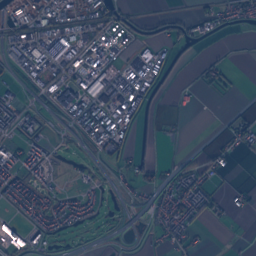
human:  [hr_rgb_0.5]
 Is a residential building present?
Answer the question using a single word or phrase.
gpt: yes

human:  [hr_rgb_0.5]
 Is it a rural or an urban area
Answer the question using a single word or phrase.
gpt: urban

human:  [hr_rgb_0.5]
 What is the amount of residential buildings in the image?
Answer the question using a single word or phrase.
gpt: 2684

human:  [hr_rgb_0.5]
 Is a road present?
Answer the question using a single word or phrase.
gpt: yes

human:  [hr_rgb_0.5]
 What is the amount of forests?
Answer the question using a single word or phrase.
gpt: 36

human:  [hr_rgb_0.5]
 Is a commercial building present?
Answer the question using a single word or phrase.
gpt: yes

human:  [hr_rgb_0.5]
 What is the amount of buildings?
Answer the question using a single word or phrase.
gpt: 3041

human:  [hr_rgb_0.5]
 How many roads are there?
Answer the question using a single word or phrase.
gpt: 640

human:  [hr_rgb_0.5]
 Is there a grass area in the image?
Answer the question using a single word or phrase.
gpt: yes

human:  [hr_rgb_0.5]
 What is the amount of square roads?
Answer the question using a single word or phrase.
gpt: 0

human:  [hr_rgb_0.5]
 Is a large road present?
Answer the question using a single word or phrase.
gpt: no

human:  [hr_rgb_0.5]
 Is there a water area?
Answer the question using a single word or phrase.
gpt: yes

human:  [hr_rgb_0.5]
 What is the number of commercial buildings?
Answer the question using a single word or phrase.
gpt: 154

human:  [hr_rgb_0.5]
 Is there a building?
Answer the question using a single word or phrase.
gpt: yes

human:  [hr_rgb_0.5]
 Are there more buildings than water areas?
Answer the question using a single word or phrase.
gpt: yes

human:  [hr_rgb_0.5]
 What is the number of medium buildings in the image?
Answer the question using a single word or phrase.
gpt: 73

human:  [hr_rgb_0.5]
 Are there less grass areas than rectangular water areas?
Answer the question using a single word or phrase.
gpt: no

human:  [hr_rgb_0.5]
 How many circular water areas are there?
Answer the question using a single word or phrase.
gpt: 2

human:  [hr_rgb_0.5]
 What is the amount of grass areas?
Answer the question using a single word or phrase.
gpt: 153

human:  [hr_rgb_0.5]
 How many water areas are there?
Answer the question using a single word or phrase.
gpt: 38

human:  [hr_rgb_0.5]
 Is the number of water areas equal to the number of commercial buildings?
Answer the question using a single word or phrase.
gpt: no

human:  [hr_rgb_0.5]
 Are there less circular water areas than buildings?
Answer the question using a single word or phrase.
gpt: yes

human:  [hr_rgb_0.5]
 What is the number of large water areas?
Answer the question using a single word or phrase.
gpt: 14

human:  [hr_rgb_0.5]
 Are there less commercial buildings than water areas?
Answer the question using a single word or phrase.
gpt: no

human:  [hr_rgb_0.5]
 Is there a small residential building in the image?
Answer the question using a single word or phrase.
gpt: yes

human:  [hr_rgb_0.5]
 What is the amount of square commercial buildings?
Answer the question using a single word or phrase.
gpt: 0

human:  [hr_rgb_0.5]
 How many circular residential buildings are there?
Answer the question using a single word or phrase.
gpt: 20

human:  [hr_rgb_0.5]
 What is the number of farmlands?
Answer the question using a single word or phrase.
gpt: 32

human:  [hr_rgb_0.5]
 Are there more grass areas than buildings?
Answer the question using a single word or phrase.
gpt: no

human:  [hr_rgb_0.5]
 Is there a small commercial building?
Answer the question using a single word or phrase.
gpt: yes

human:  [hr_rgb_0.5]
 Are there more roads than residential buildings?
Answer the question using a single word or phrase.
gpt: no

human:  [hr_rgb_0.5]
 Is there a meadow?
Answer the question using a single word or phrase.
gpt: yes

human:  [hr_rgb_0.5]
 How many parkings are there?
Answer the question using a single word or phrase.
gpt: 7

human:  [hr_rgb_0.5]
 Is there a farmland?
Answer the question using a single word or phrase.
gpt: yes

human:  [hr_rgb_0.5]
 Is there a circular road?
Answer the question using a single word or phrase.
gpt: no

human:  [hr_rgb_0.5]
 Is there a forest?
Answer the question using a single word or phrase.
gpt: yes

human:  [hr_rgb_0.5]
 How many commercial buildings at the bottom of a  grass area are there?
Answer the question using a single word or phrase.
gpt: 154

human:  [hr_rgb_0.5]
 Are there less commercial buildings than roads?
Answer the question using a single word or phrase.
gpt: yes

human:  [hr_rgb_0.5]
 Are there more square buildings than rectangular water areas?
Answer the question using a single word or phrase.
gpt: yes

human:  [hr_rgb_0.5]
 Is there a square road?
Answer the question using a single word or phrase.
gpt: no

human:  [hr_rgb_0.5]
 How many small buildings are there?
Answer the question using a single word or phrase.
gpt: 2954

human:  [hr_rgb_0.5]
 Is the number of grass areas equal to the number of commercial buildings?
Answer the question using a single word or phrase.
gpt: no

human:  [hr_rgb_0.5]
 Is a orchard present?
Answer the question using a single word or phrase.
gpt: yes

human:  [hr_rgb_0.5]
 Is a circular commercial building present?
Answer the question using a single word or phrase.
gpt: no

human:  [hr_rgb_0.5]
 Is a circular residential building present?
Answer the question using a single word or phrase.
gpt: yes

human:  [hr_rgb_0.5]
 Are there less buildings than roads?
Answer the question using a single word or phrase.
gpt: no

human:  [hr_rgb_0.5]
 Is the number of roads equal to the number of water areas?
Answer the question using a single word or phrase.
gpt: no

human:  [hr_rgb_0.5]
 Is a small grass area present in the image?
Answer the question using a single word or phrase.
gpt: yes

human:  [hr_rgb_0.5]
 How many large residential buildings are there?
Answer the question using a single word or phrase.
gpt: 10

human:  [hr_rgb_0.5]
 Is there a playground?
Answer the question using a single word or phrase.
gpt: yes

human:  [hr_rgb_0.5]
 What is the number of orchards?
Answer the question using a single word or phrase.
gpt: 13

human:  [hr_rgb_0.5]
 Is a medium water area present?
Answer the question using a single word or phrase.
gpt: yes

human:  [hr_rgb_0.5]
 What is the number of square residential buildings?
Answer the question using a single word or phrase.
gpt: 20

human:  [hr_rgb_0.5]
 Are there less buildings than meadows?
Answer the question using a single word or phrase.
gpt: no

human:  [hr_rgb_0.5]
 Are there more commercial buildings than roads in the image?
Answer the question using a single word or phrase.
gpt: no

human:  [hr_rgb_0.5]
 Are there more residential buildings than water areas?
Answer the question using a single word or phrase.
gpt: yes

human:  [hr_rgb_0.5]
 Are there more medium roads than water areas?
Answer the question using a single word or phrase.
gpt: no

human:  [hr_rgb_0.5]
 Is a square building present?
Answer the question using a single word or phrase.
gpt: yes

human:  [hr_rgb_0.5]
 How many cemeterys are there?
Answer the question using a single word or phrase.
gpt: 3

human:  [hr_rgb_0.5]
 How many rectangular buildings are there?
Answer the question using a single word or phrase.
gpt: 2107

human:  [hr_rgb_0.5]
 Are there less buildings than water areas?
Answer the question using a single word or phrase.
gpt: no

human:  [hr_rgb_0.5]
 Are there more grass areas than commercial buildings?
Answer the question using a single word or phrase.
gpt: no

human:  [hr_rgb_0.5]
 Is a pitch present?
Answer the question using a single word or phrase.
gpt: yes

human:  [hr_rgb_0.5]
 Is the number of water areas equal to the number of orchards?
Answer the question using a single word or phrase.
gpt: no